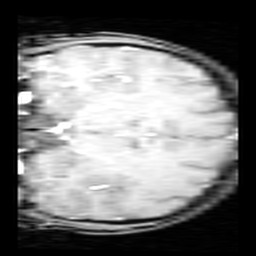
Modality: inplaneT1
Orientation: coronal
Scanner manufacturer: ge
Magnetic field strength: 3 T
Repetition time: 0.25 s
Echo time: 0.0036 s